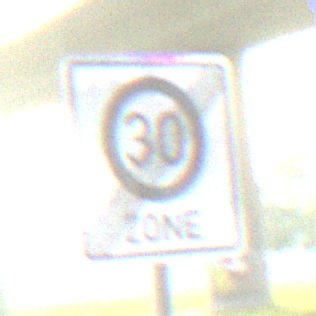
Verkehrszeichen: EndeZone30
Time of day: SunriseSunset
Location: Outdoor (Suburban)
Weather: PartlyCloudy
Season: NotSpecified
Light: Natural